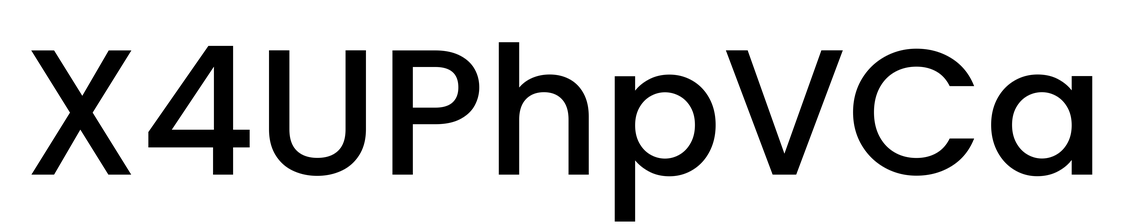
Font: Poppins-Medium